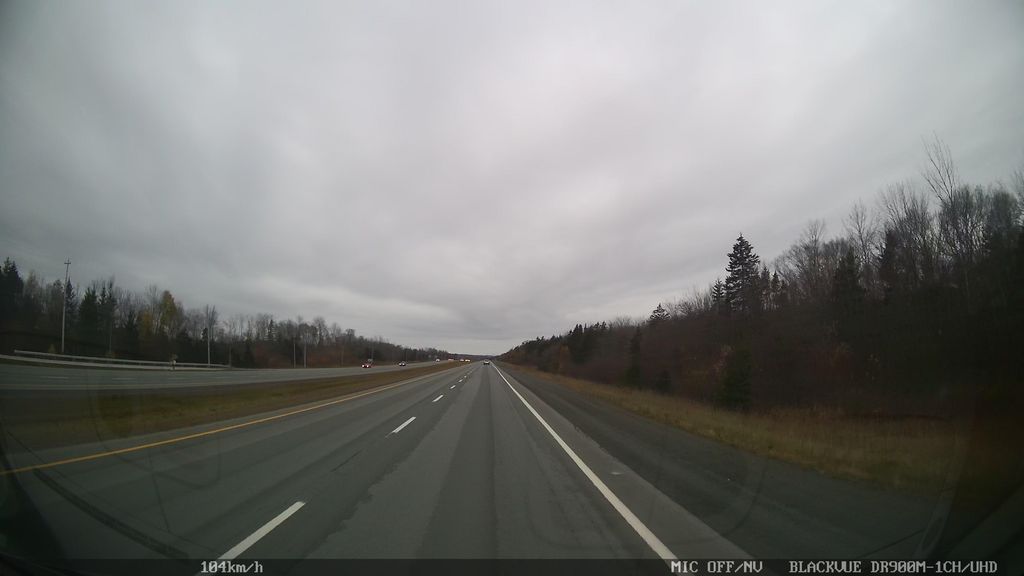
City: halifax